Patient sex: F
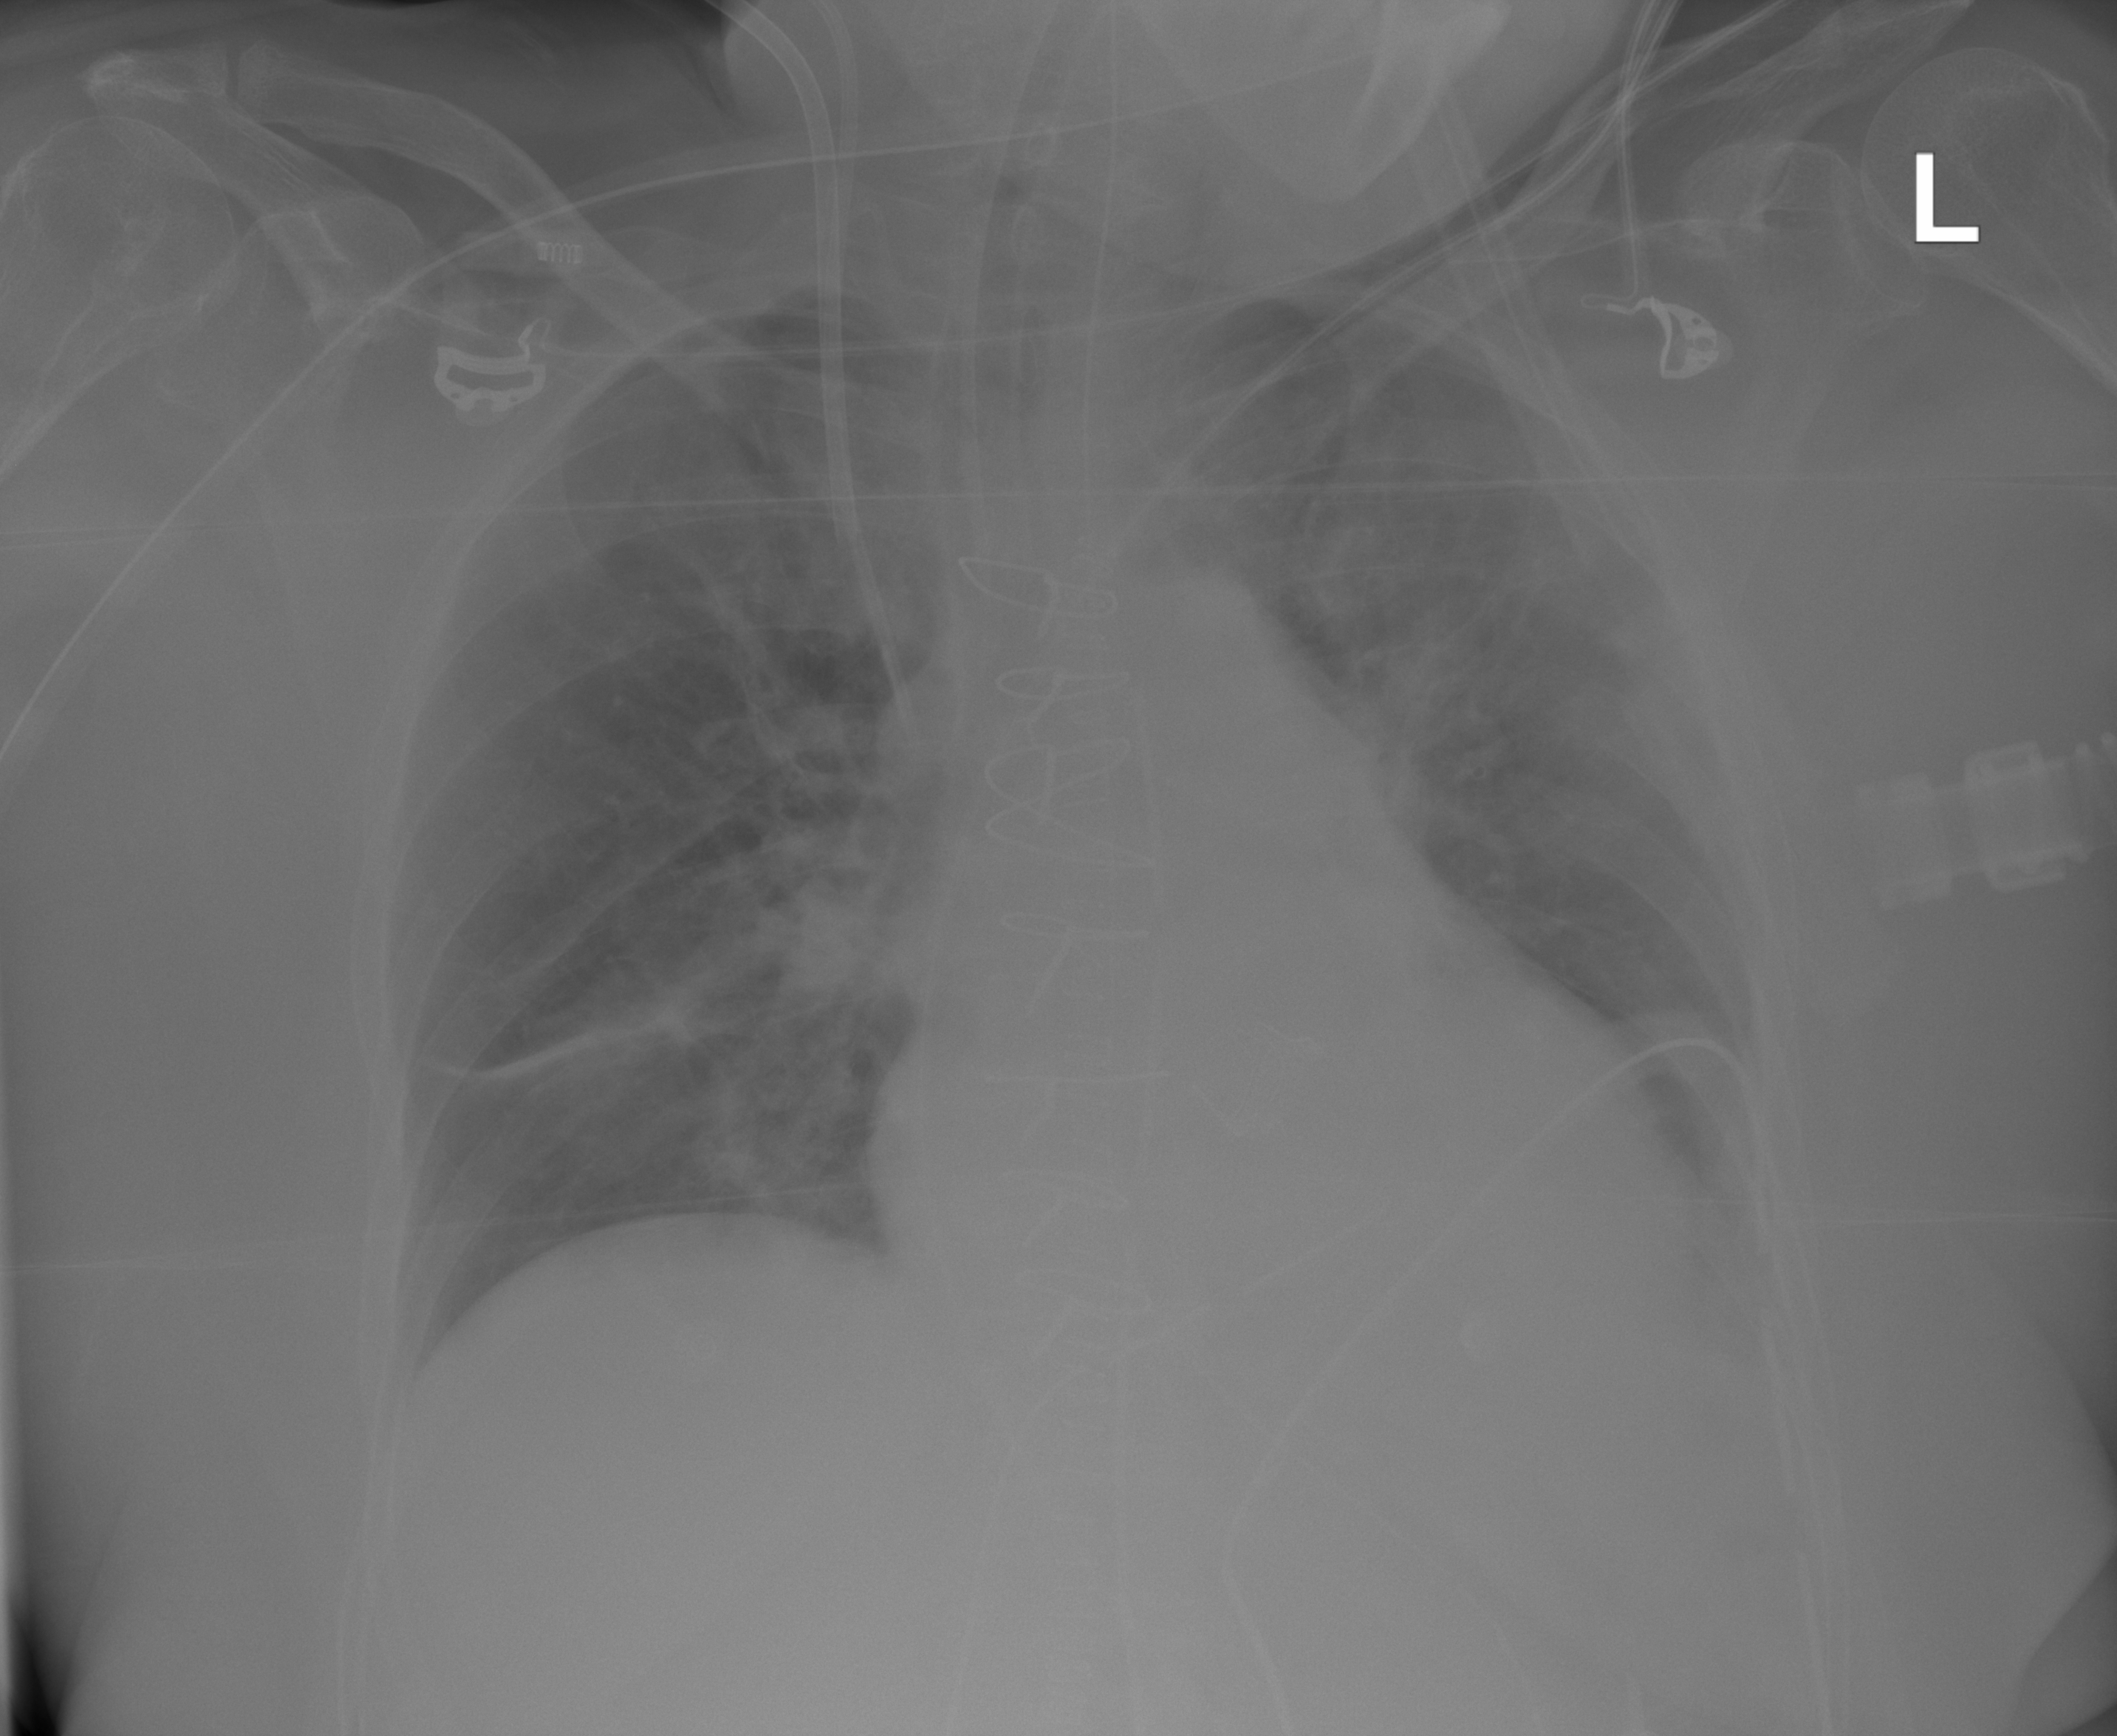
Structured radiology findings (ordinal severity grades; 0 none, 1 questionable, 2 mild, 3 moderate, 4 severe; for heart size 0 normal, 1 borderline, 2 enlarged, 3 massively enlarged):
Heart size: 1
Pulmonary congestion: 0
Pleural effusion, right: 0
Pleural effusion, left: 2
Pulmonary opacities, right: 0
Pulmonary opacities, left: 2
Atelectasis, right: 2
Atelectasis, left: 2